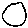
Label: circle